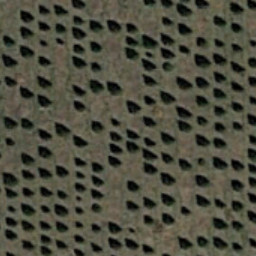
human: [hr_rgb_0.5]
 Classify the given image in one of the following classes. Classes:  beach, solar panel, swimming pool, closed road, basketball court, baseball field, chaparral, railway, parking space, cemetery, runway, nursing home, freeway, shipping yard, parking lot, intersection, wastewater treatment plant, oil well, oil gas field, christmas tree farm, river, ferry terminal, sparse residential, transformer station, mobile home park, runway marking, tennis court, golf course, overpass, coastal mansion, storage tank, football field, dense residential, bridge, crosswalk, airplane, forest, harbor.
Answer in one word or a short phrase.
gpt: christmas tree farm